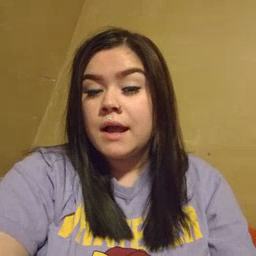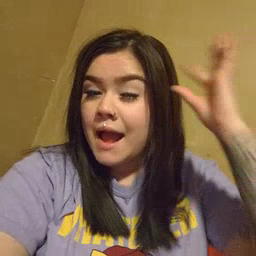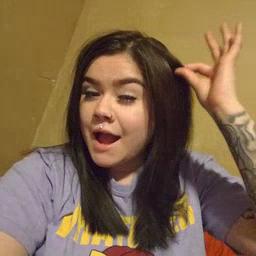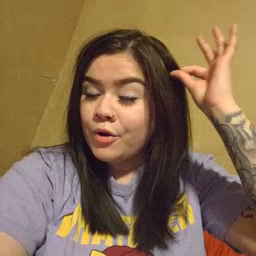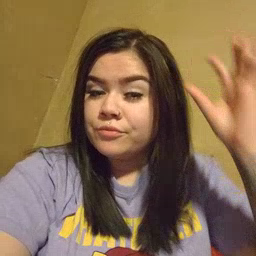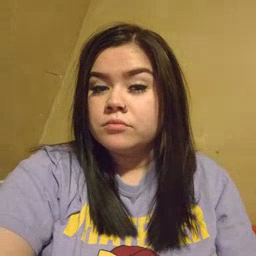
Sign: hair